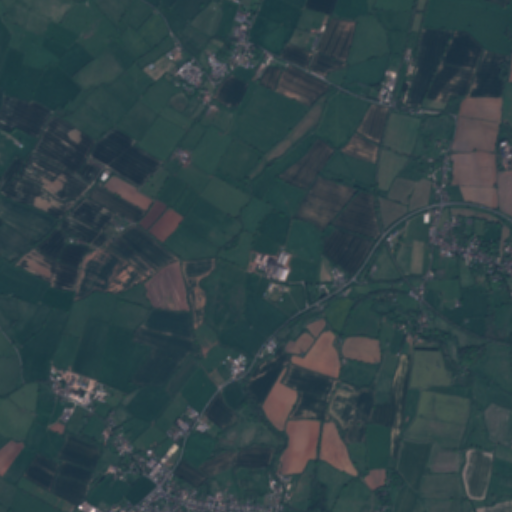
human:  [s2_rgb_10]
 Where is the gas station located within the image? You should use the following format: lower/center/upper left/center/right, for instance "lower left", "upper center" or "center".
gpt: The gas station is located in the lower left of the image.
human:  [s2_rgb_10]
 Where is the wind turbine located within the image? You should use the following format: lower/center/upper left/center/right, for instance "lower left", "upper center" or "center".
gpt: The wind turbine is located in the upper left of the image.
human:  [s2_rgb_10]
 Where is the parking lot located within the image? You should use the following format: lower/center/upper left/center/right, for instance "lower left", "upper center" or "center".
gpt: There is no parking lot in the image.